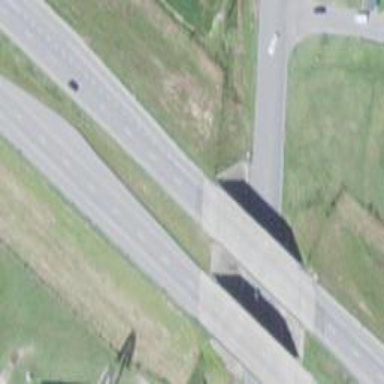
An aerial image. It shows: Bridge crossing over expressway trunk road.